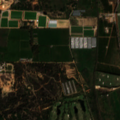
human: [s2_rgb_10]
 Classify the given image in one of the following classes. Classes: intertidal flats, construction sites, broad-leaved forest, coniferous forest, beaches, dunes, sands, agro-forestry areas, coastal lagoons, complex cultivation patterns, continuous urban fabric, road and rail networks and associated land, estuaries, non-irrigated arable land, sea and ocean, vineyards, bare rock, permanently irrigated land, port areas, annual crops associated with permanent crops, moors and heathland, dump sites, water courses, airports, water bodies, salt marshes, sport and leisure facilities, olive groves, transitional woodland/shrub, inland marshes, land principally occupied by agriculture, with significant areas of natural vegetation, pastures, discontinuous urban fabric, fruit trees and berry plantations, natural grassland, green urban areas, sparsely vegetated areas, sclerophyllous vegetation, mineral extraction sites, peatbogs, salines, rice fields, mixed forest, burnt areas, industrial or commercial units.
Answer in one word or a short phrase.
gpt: sport and leisure facilities, permanently irrigated land, fruit trees and berry plantations, complex cultivation patterns, land principally occupied by agriculture, with significant areas of natural vegetation, transitional woodland/shrub